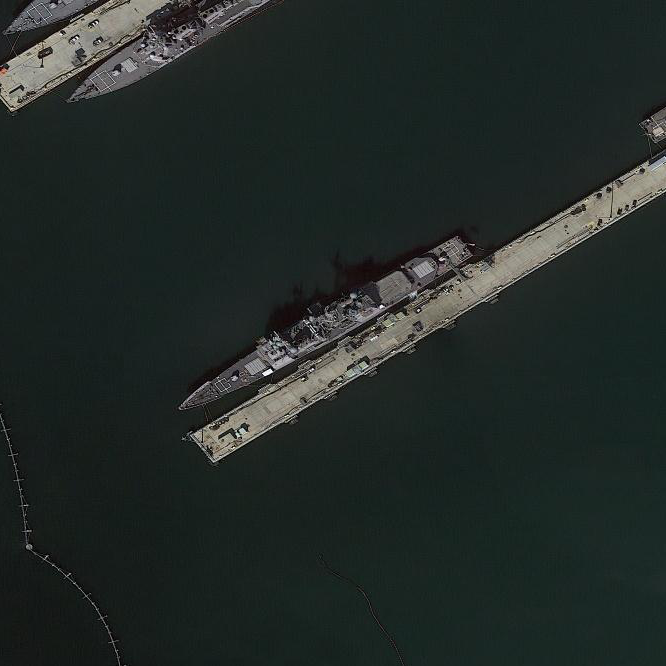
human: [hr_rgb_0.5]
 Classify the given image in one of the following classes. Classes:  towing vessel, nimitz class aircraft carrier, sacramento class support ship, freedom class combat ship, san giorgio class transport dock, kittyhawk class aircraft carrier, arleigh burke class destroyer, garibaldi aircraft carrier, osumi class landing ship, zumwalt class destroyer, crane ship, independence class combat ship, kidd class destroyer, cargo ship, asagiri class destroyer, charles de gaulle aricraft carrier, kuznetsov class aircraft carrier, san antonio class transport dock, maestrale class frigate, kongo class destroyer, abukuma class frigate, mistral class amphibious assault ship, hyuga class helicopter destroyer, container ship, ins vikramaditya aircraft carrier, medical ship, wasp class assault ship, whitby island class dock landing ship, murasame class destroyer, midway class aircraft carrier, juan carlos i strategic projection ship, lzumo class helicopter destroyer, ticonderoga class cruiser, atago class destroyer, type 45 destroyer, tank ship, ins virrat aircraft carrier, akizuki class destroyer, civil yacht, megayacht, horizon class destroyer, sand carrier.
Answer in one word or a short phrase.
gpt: Ticonderoga class cruiser